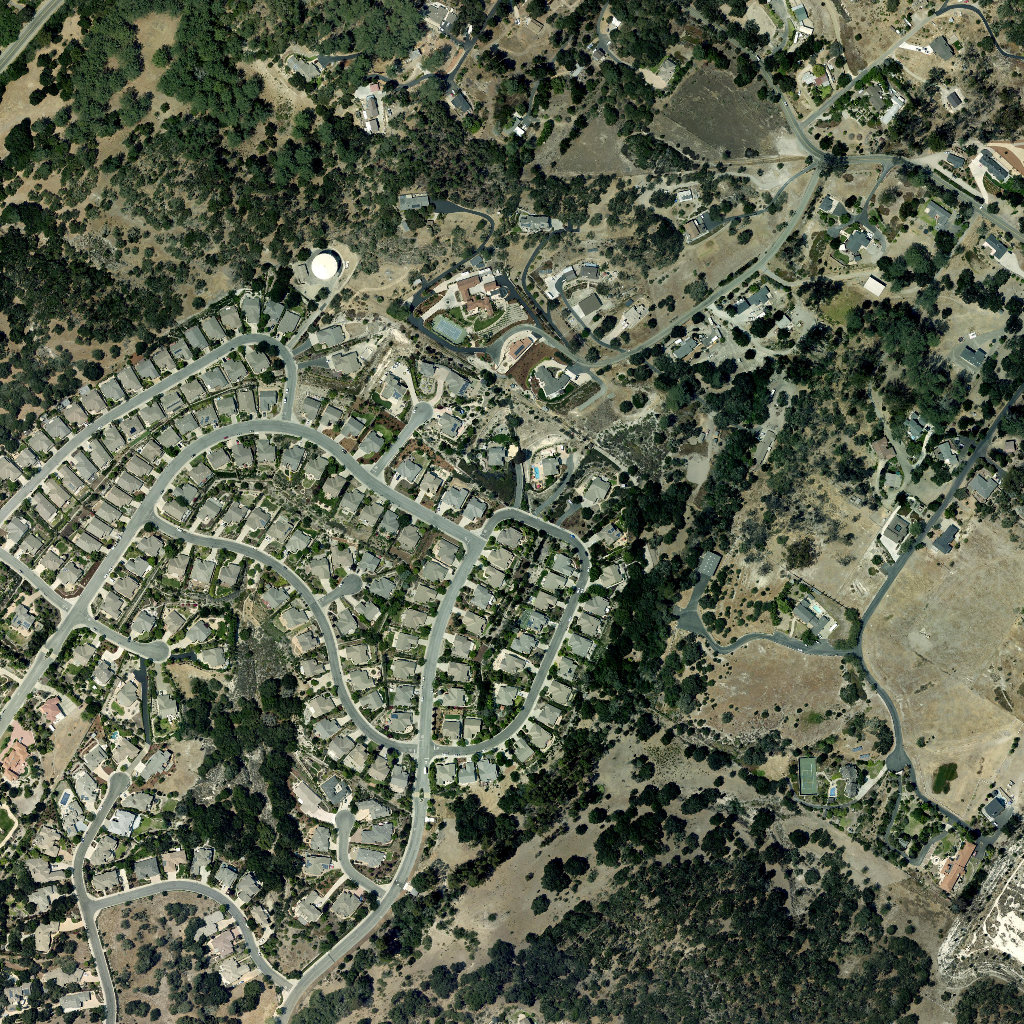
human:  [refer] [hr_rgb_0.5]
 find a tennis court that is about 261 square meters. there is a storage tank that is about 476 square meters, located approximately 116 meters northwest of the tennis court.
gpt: <box>[[42, 31, 45, 33, 0]]</box>

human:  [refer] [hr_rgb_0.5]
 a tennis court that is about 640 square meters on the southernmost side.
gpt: <box>[[78, 74, 79, 77, 0]]</box>